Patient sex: F
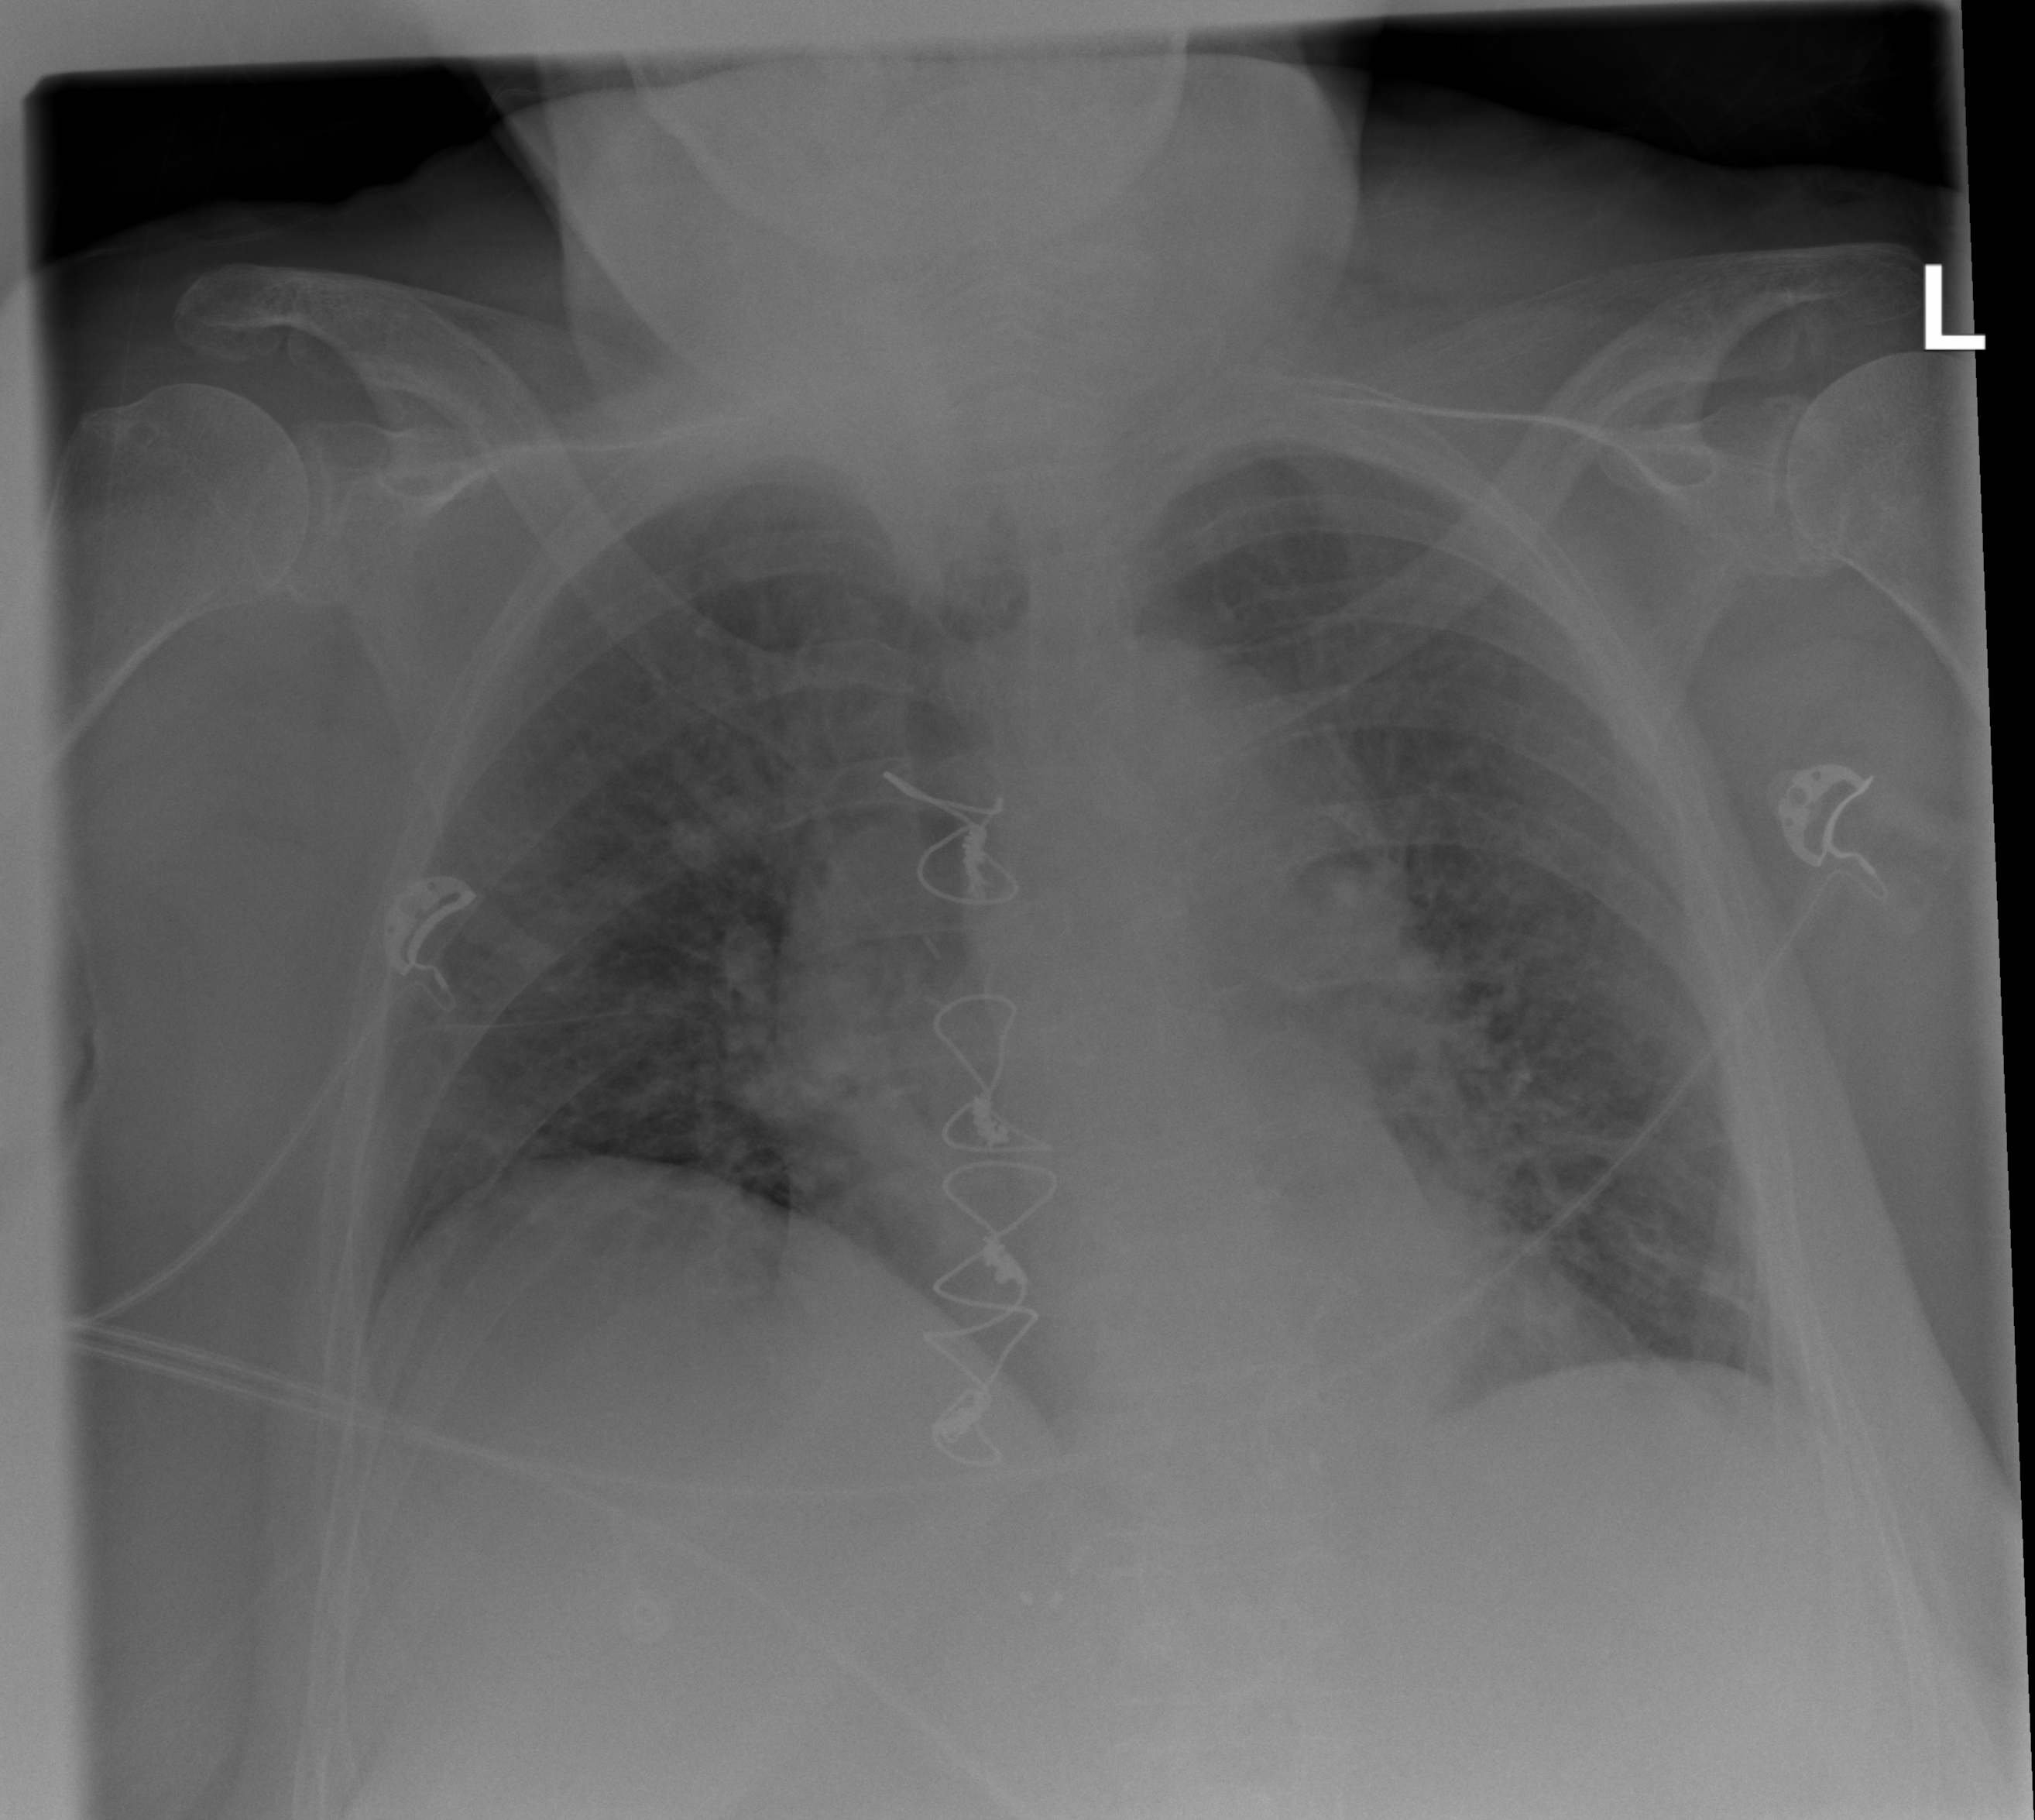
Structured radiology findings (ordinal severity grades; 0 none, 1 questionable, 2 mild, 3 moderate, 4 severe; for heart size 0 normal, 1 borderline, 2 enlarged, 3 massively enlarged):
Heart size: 0
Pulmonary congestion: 2
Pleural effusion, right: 0
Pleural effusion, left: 0
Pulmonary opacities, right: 2
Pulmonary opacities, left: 2
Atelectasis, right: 2
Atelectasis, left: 2